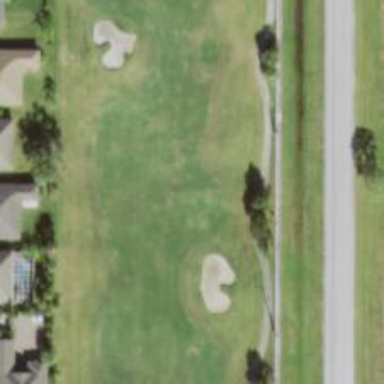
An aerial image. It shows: Golf hole.